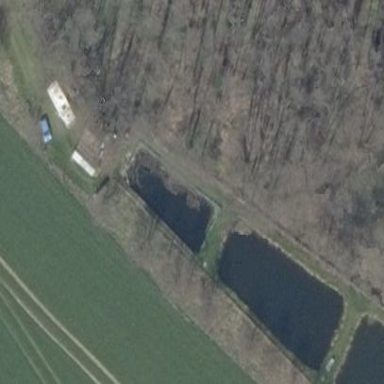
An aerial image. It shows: Pond surrounded by natural water.